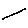
Label: line